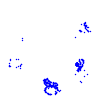
Particle: kaon